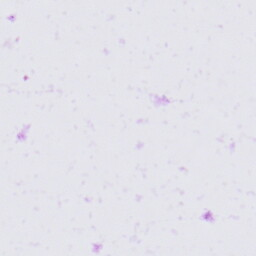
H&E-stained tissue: Prostate